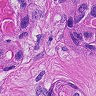
Metastatic tissue present: yes